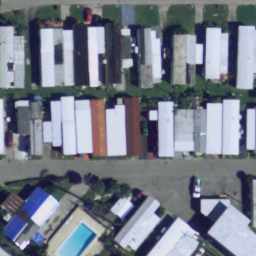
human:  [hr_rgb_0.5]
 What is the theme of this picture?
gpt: mobile home park

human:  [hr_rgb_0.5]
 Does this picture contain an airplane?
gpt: no

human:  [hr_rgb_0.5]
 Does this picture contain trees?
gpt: yes

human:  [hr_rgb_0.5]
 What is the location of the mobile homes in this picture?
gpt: up and bottom